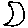
Label: moon